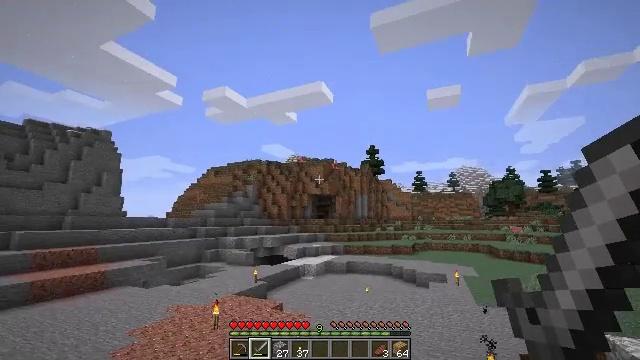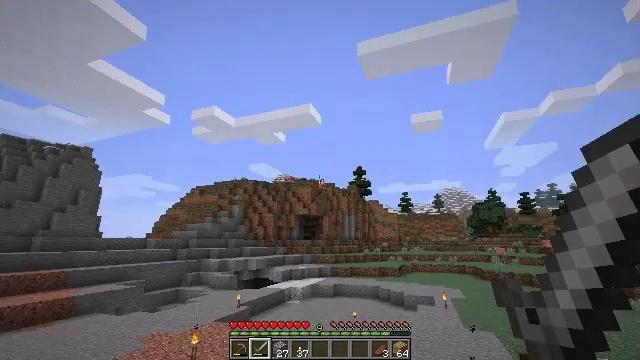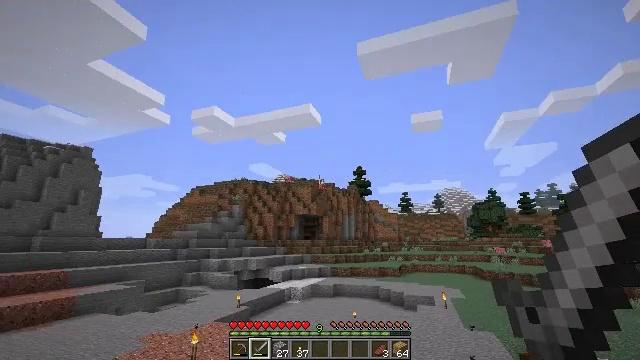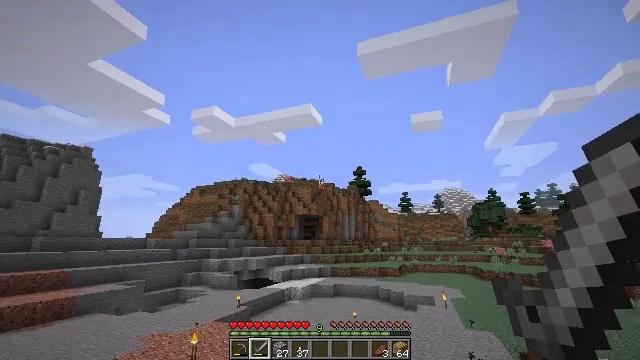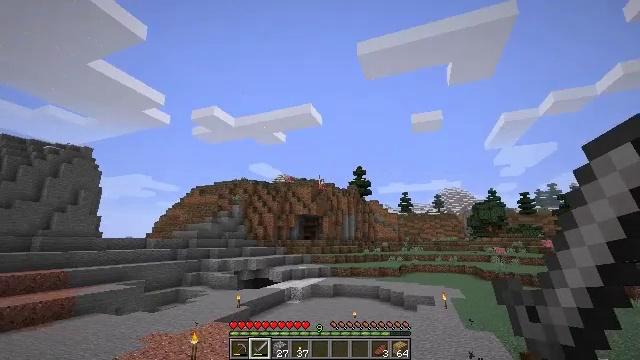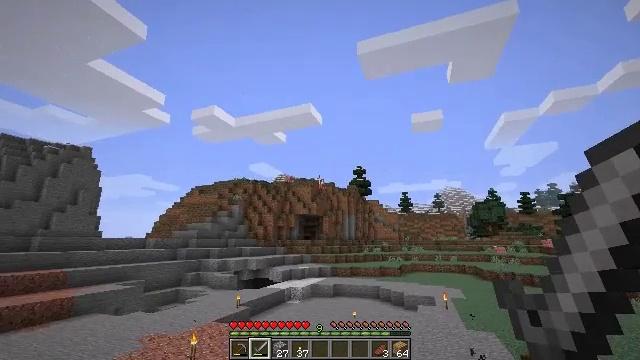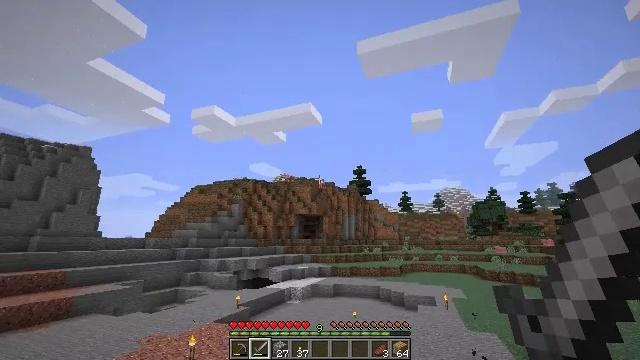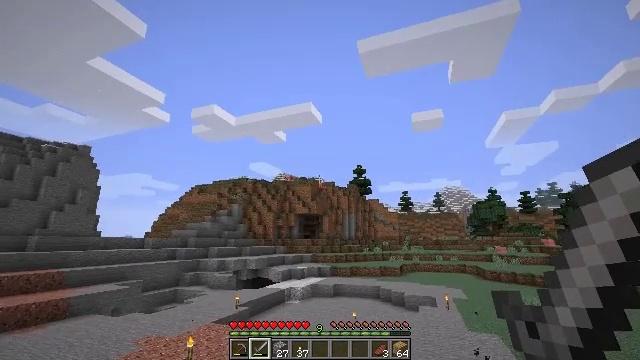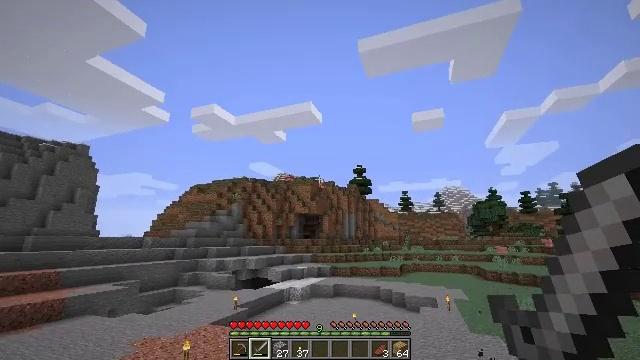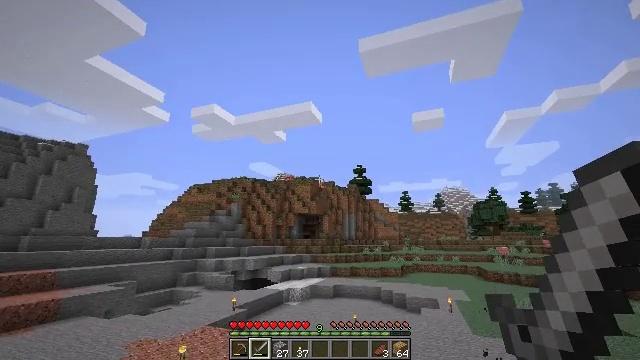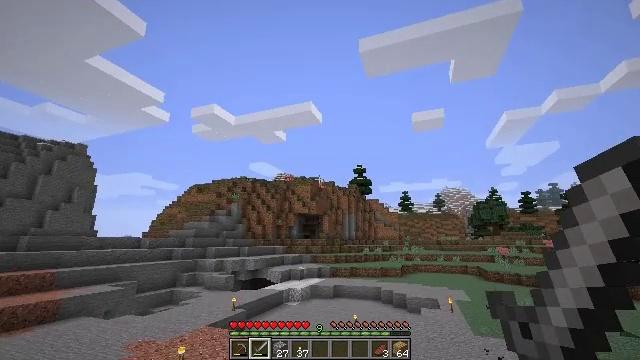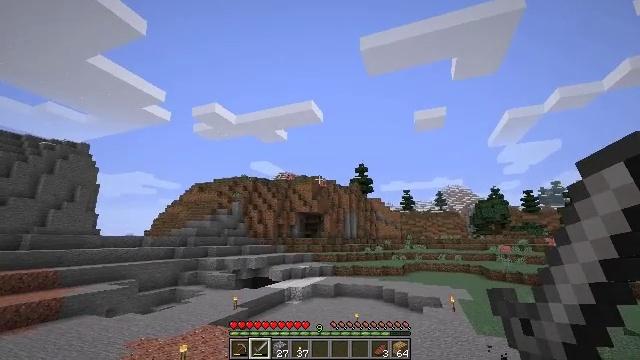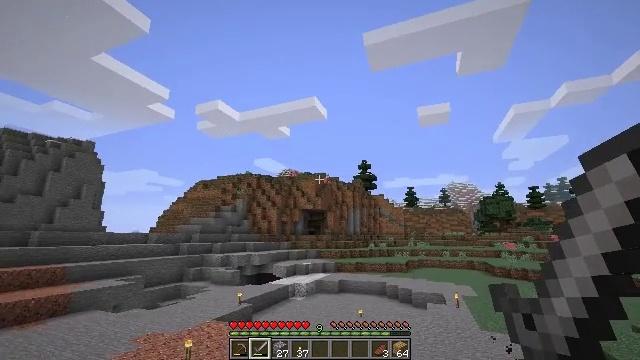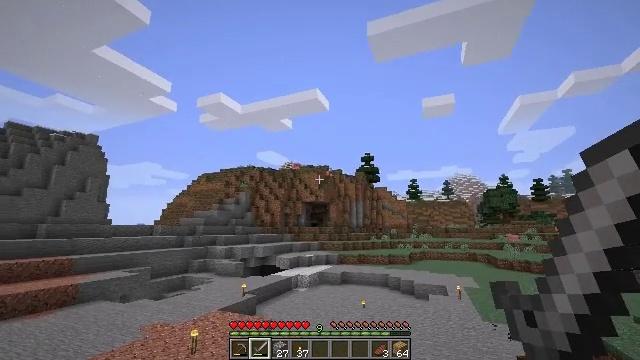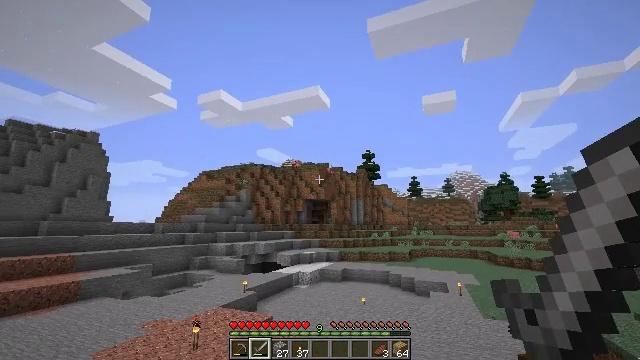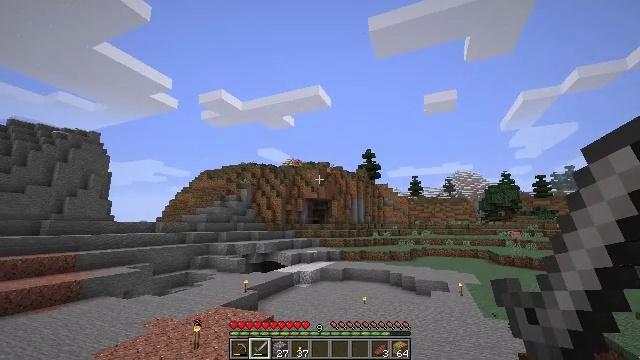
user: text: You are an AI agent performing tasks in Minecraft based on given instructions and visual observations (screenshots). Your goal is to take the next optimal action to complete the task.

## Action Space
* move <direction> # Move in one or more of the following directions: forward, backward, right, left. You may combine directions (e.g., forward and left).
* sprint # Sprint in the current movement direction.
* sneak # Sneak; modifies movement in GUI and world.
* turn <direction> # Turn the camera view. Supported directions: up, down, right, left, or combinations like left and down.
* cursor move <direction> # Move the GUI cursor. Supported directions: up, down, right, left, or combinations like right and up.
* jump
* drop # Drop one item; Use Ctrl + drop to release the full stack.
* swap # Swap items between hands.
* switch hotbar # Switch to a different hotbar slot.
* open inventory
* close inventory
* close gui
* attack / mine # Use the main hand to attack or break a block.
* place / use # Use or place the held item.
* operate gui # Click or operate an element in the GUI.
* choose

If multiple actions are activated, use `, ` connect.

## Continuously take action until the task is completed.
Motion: motion action
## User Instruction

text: Use a crafting table to make cobblestone stairs.
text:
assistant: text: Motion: turn right and up
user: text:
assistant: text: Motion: no_op
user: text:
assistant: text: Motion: no_op
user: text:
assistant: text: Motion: no_op
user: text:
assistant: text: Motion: move forward
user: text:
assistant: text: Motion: move forward
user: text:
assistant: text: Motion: move forward
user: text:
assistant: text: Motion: move forward
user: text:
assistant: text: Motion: no_op
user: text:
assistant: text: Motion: no_op
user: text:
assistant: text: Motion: no_op
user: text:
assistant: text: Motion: no_op
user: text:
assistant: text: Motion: turn down
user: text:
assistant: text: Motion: no_op
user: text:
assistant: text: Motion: no_op
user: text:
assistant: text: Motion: no_op
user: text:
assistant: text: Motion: no_op
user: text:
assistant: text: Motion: no_op
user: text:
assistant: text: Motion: no_op
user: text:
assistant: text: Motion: no_op
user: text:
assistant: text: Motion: no_op
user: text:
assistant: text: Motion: no_op
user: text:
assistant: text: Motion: no_op
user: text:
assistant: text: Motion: turn right
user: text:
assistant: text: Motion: turn right
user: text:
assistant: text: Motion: no_op
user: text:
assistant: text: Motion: no_op
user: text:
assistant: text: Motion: move forward, turn right and down
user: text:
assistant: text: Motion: move forward, turn right and down
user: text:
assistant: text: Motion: move forward, turn right and down